Field crop: maize
Growth stage: 1
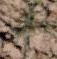
Species: salsola